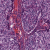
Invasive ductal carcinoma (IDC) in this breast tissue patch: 1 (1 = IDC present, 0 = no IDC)